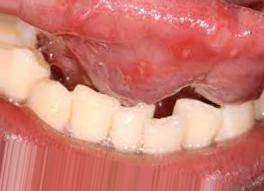
Condition: Mouth Ulcer